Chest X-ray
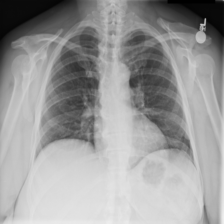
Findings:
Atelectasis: negative
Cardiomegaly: negative
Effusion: negative
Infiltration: negative
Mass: negative
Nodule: negative
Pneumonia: negative
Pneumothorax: negative
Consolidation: negative
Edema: negative
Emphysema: negative
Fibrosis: negative
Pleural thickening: negative
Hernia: negative